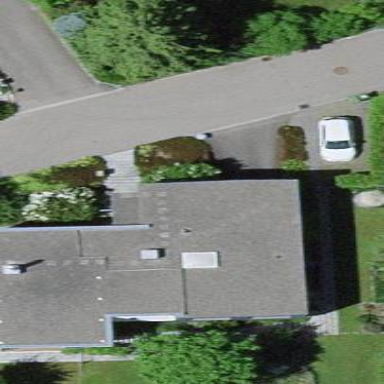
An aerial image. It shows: Residential building.